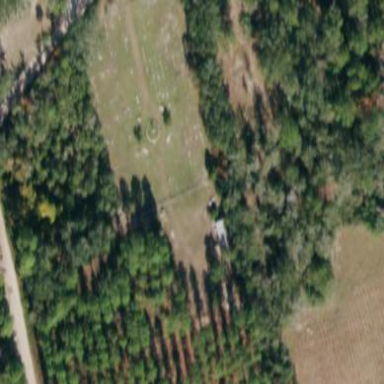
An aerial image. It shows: Cemetery.